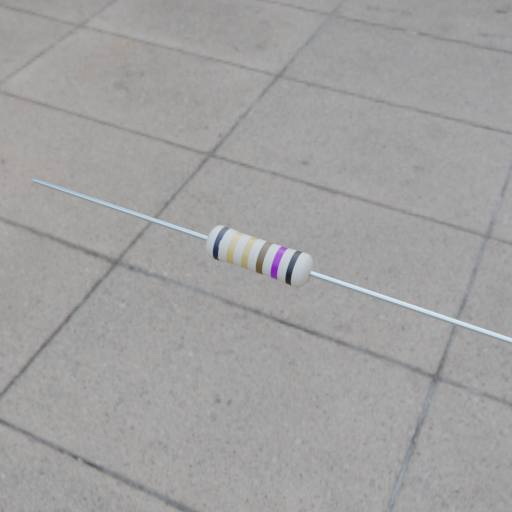
Resistor colour bands (in order): black, gold, gold, brown, violet, black